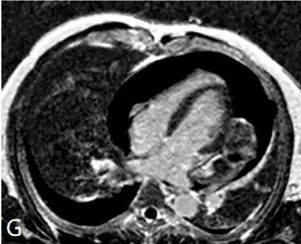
(G-I) MRI delayed enhancement, four-chamber position, two-chamber position, and short axial position. There is an inhomogeneous, enhancing intrapericardial mass surrounded by fluid, with no intracavitary or endoluminal invasion.
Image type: radiology (mri)